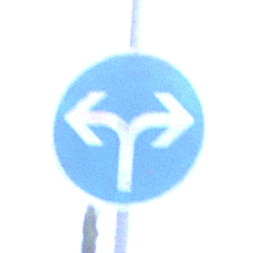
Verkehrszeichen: VorgeschriebeneFahrtrichtungRechtsOderLinks
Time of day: SunriseSunset
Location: Outdoor (Suburban)
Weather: PartlyCloudy
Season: NotSpecified
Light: Natural